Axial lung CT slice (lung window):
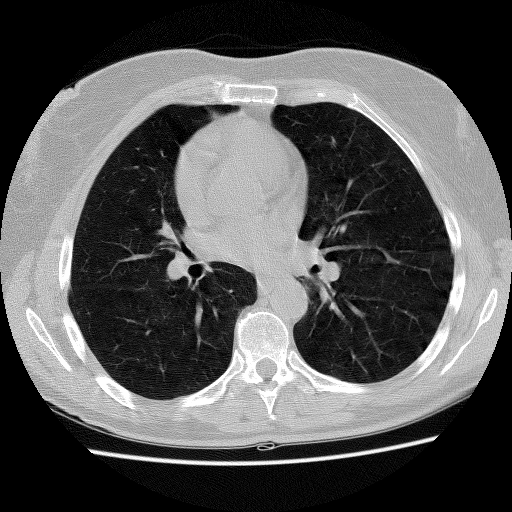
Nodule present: no